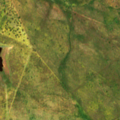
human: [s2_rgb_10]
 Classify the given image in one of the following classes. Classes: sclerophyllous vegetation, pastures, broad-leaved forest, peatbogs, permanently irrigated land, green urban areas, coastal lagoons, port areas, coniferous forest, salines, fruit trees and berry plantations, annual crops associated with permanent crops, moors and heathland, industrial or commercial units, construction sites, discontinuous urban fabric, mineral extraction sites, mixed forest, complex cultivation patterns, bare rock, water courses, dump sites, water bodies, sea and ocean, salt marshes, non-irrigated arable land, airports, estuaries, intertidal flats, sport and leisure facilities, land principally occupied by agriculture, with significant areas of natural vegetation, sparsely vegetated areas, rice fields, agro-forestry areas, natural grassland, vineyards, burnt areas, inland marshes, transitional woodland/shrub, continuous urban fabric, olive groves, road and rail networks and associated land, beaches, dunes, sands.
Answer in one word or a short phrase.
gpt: continuous urban fabric